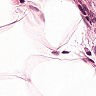
Metastatic tissue present: no